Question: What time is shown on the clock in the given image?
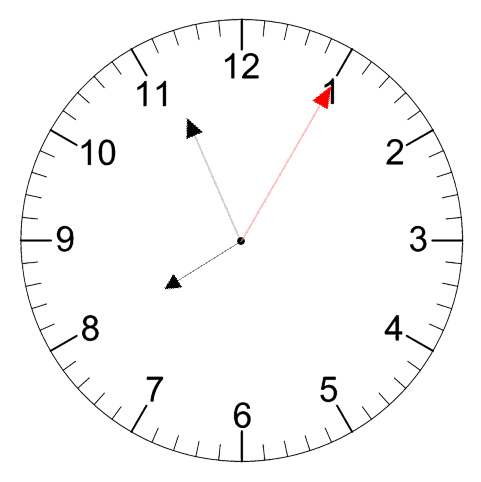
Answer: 07:56:05